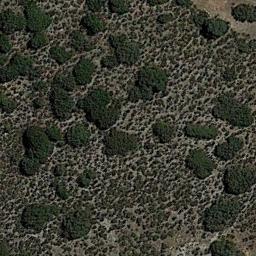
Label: chaparral